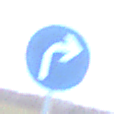
Verkehrszeichen: VorgeschriebeneFahrtrichtungRechts
Umgebung: Outdoor, Nature
Tageszeit: SunriseSunset
Wetter: PartlyCloudy
Licht: Natural
Jahreszeit: NotSpecified
Kontrast: LowContrast